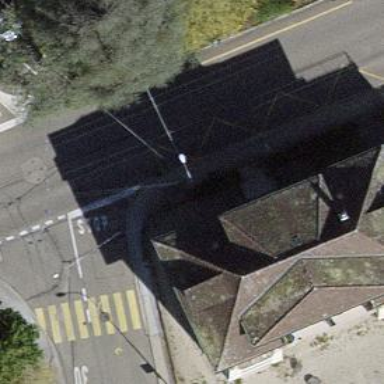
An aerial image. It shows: Bus stop with platform for public transport.